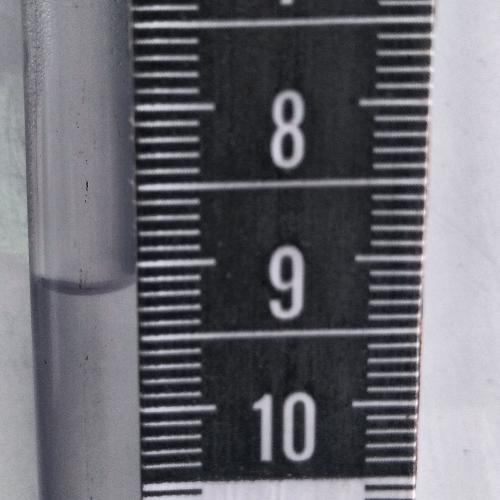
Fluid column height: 9.1 cm